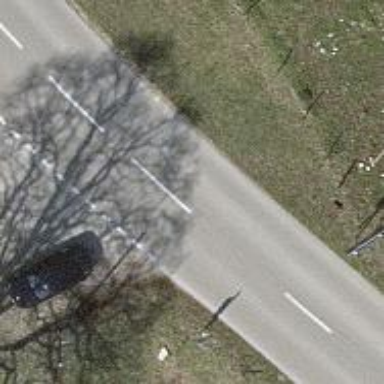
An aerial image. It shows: Secondary road.